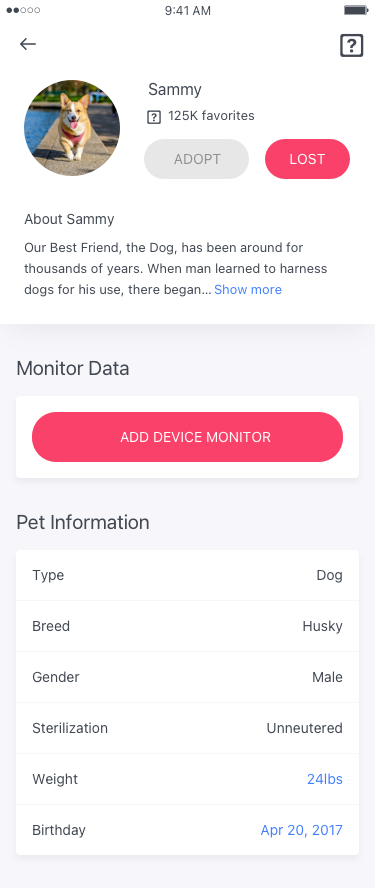
Text in this UI design:
Our Best Friend, the Dog, has been around for thousands of years. When man learned to harness dogs for his use, there began…
Show more
About Sammy
Sammy
125K favorites
MAKE ADOPT
LOST PET
Type
Dog
Breed
Corgi
Gender
Male
Sterilization
Unneutered
Weight
32lbs
Birthday
Mar 20, 2018
Pet Information
Monitor Data